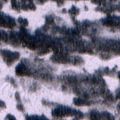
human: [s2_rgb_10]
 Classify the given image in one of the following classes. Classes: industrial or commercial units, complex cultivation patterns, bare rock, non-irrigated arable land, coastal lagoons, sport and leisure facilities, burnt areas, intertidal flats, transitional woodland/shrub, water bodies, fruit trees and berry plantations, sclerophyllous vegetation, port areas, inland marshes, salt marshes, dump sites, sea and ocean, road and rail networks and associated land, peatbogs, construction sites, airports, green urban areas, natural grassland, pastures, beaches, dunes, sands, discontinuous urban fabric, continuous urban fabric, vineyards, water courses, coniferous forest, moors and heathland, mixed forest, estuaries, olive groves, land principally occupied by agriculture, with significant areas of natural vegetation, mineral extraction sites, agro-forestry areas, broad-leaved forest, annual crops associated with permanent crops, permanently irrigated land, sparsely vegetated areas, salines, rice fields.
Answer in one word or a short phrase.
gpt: coniferous forest, peatbogs